Question: Apologies for the generic title but I'm not sure how best to explain this one.
Visual Studio is rendering badly in a number of locations, notably the Quick Watch window, Unit Test Sessions window and the Unit Test context menu, see screenshot at the below url. It has been this way since I installed Visual Studio 2012, the OS at the time was Windows 7 and I upgraded to Windows 8 recently so it is not a Windows 8-specific issue.

This is Visual Studio 2012 on Windows 8 Pro. The machine is a Core i5 with 12GB of Ram running at 1% CPU and 3Gb of Ram used so it's definitely not a problem with lack of power, which is the only time I have ever seen any rendering faults like this.
I have tried a repair install and also uninstalling and re-installing Visual Studio but it has made no difference.
This issue occurs solely in Visual Studio 2012, not in any other applications on the computer nor on VS2010 when I had that installed.
Some frantic googling has revealed nothing and I am out of ideas.
Downloaded some old Vista/Windows 7 drivers from <URL> which solved my problem.
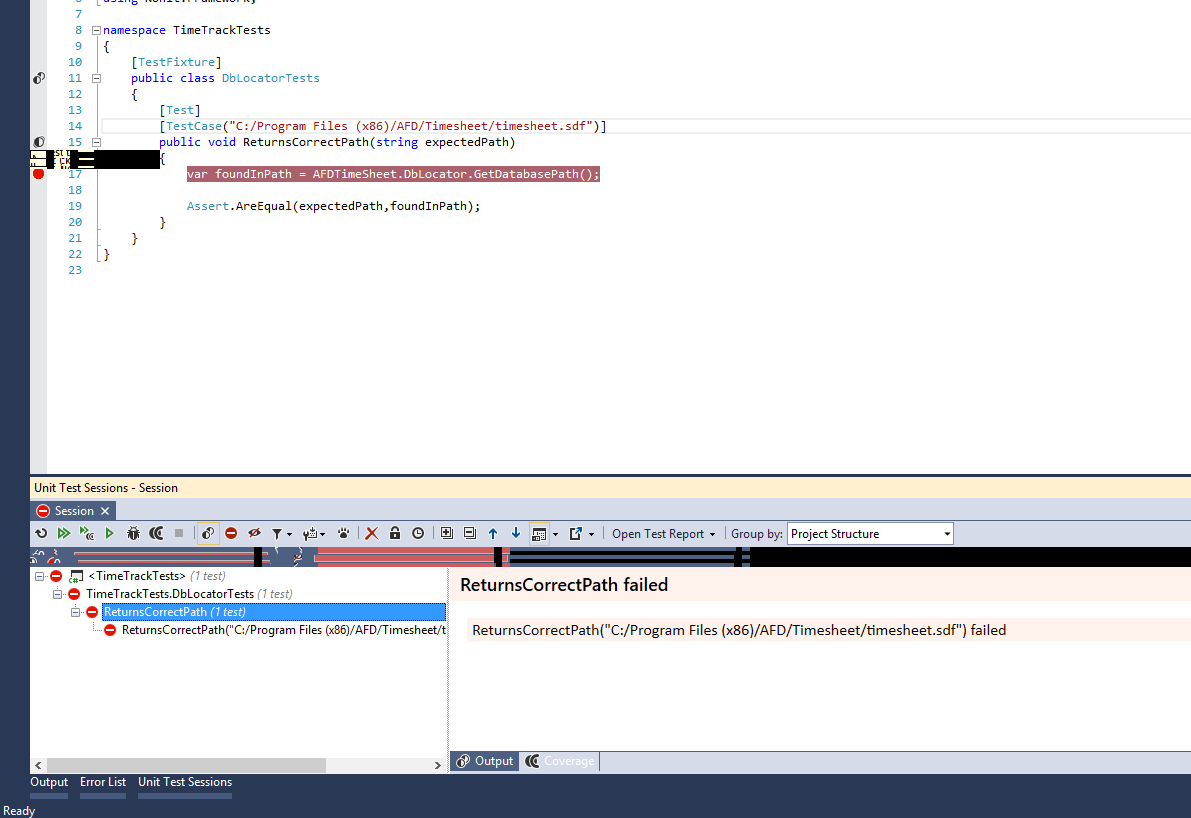
Answer: The most likely culprit is the video drivers. I'd confirm by switching to the driver to rule out video driver issues.
If this fixes the issue, I'd look for different video drivers or report the problem to the card manufacturer.